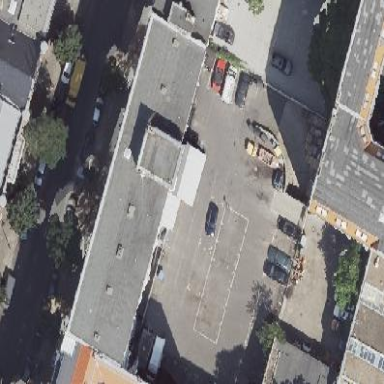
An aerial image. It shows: Commercial building.